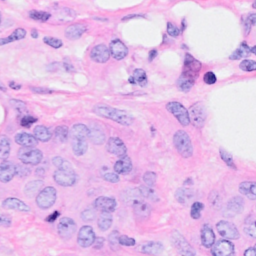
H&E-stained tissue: Breast